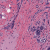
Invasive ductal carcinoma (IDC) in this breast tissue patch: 1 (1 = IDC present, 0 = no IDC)